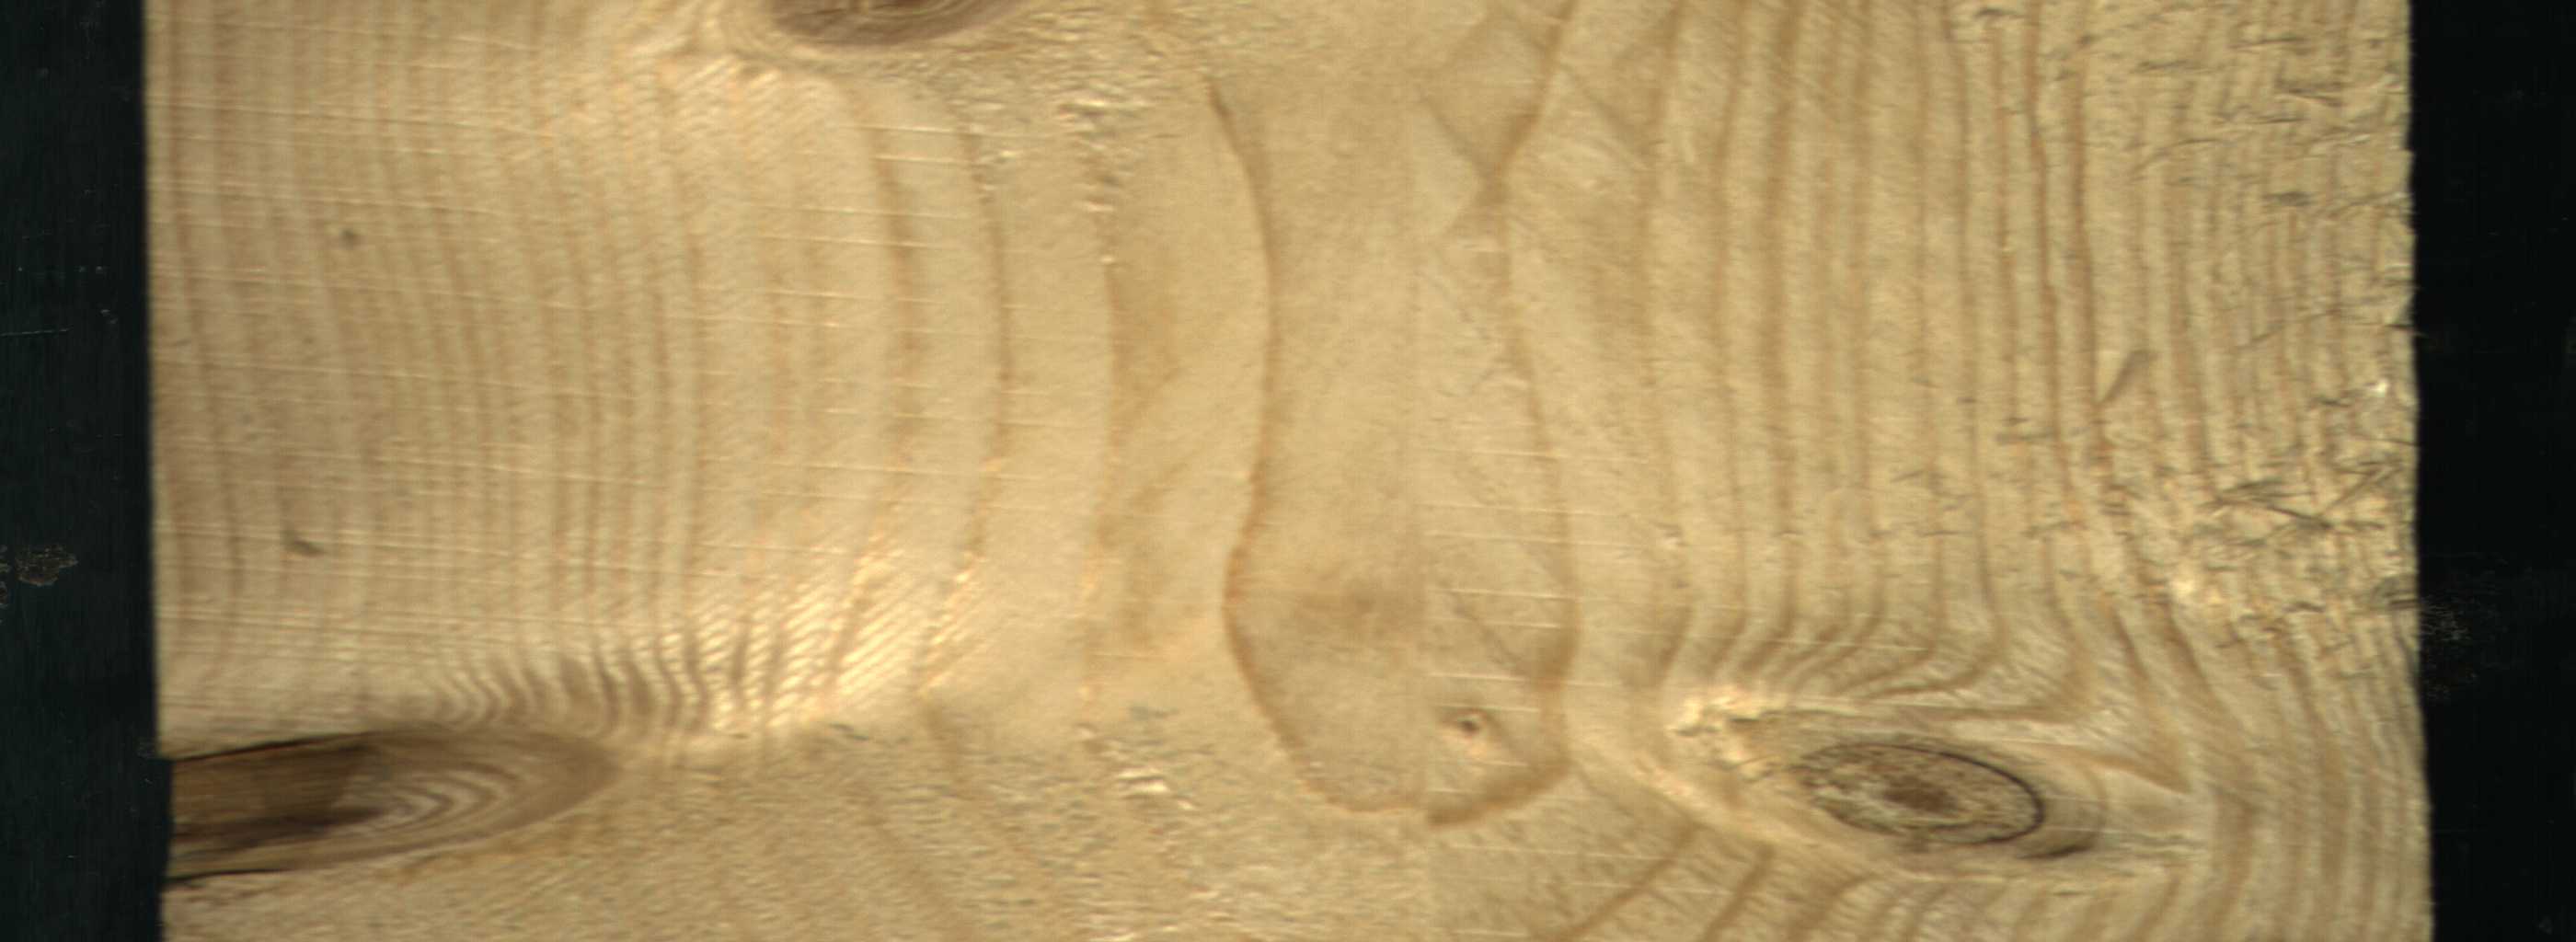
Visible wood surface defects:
Live_Knot
Live_Knot
Live_Knot